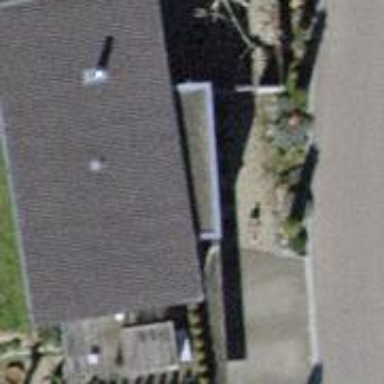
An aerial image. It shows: Detached building with skillion roof shape.